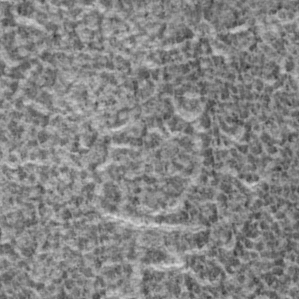
Label: frost